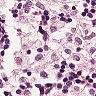
Metastatic tissue present: no